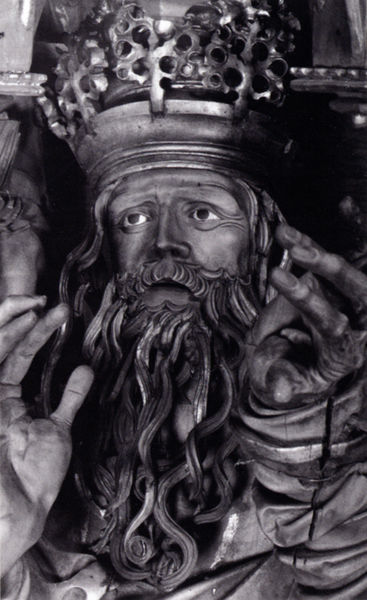
Titel: Hochaltar aus der Abteikirche Zwettl, Mittelschrein, Büste Gottvaters aus der Trinität
Künstler: Meister von Zwettl
Standort: Adamov (Adamsthal)
Institution: Pfarrkirche St. Barbara
Schlagwörter: gott, hand, mann, schatten, weiß, ausschnitt, finger, geste, grau, holz, licht, mund, nase, schwarz, blick, alt, bart, augen, falten, gesicht, spitze, vollbart, hände, portrait, kirche, figur, gewand, gold, haare, mantel, krone, locken, skulptur, statue, wellen, ausdruck, angst, kaiser, könig, detail, realistisch, glanz, pupillen, verzierung, plastik, foto, fotografie, photographie, schwarz-weiß, manschetten, altar, schnitzerei, photo, verziert, fragment, verzweiflung, runzeln, fingernägel, jesus, heiliger, heilig, sakral, aufnahme, ikone, schnitzwerk, riss, klagend, stifter, sankt, domfigur, extase, firgur, metallglanz, wassermann, krne